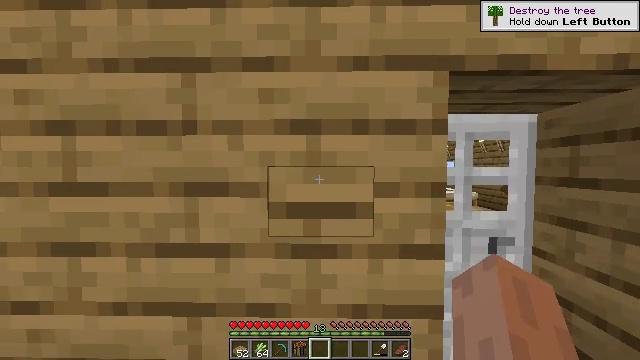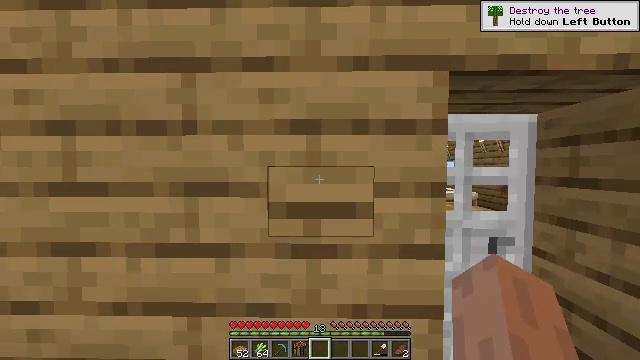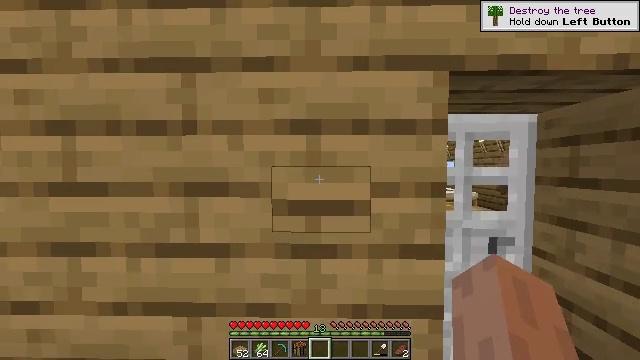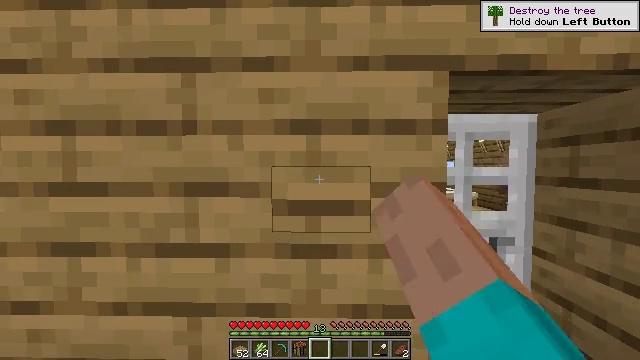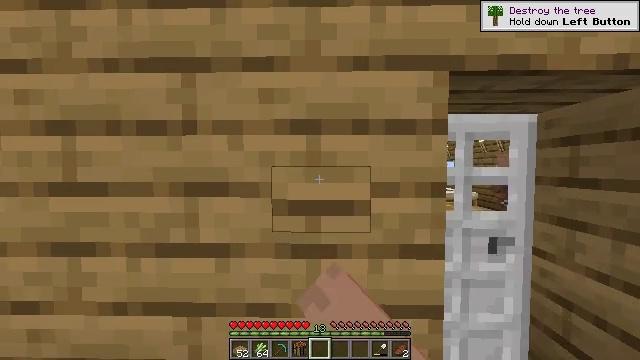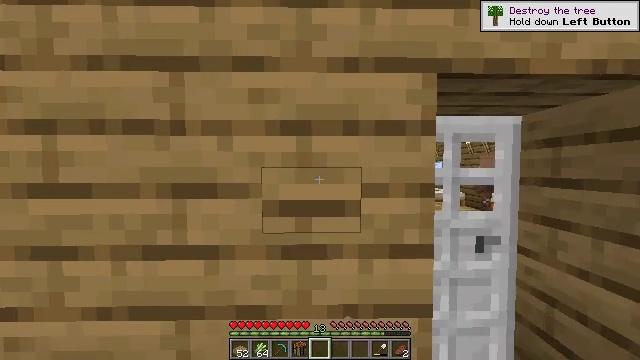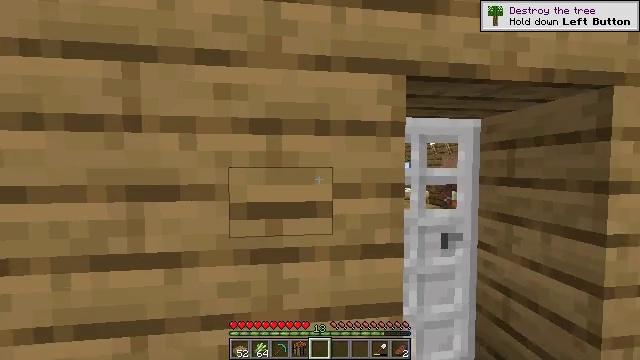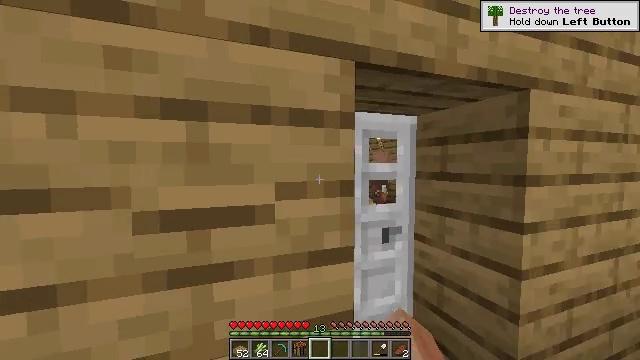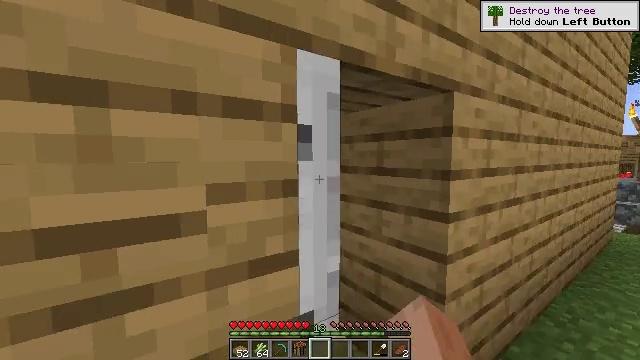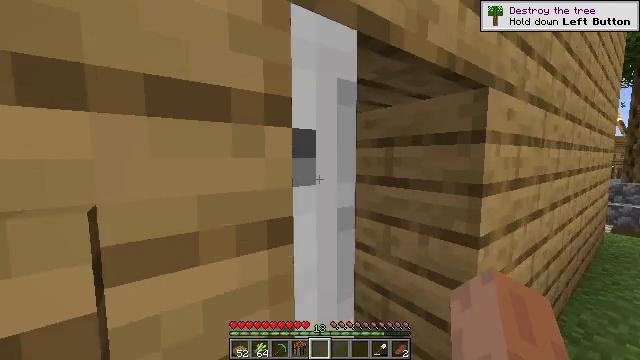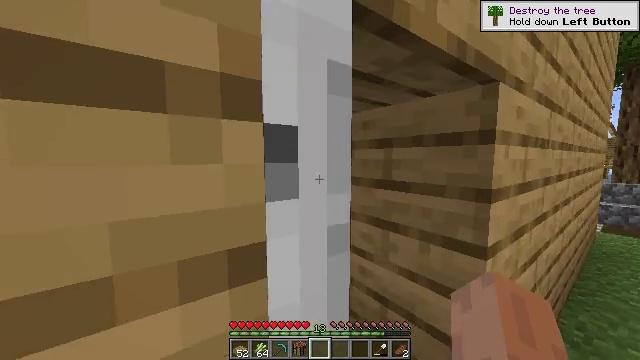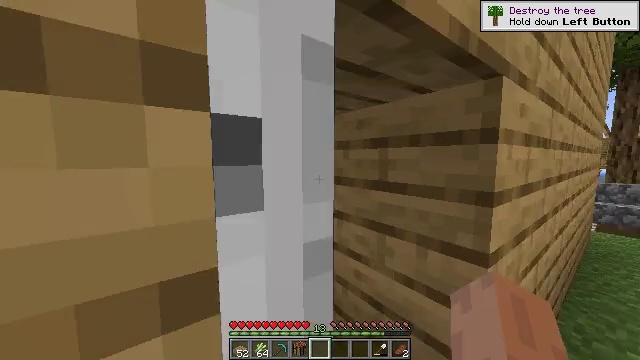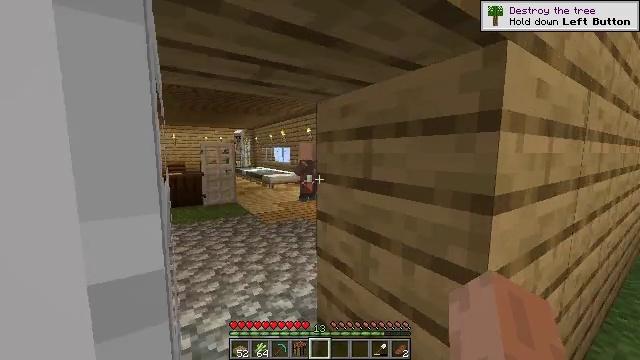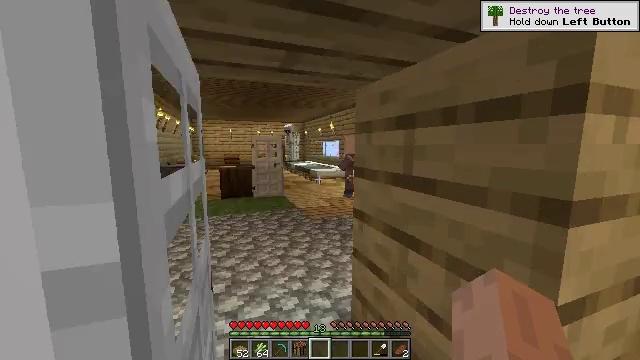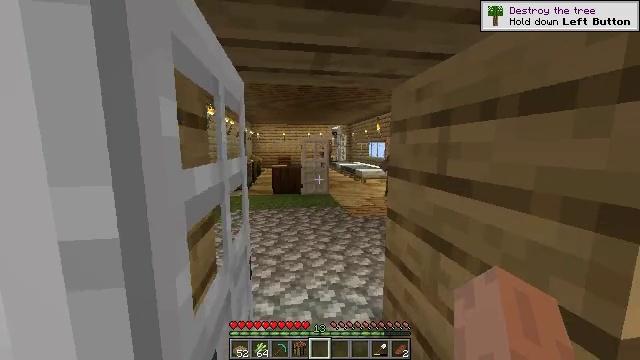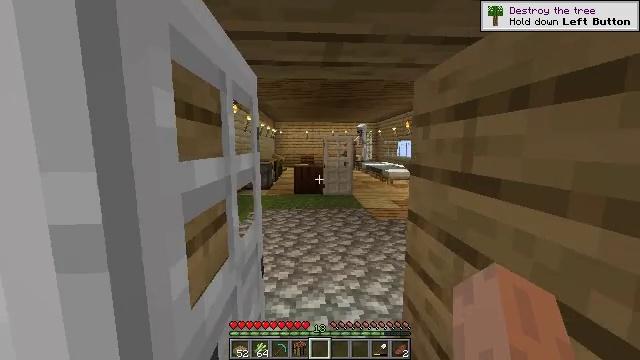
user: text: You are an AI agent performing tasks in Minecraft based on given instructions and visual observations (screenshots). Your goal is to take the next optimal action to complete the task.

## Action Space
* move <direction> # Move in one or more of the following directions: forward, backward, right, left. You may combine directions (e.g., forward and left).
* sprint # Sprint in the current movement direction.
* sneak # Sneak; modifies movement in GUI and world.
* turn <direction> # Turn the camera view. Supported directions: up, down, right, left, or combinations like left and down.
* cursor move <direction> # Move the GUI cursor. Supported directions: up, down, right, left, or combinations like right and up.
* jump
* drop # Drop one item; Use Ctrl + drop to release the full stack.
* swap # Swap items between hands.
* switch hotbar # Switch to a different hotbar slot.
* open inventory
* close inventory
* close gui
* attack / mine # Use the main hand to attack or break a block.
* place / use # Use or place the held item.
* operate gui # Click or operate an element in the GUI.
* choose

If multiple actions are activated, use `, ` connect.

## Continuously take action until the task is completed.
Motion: motion action
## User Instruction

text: Use the crafting table to craft a white carpet.
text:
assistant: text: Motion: no_op
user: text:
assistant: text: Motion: use / place
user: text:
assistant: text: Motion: use / place
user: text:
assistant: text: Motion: use / place
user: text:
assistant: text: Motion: turn right
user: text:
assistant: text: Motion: move forward, turn right
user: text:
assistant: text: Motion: move forward, turn right and down
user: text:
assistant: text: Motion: move forward, sprint, turn right and down
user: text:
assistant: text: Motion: move forward, sprint, turn right
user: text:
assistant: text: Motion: move forward, sprint
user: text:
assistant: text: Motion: move forward, sprint
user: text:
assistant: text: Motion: move forward, sprint, turn left and down
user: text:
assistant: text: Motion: move forward, sprint, turn left and down
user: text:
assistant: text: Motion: move forward, sprint, turn left
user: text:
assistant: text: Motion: move forward, sprint, turn left
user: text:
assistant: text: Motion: move forward, sprint, turn left
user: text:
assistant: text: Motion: move forward, sprint, turn left
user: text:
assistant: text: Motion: move forward, sprint, turn left
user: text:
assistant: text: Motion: move forward, sprint
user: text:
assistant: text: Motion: move forward, sprint
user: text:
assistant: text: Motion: move forward, sprint
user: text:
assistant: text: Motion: move forward, sprint, turn right
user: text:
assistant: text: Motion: move forward, sprint, turn right and down
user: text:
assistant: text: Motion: move forward, sprint, turn right
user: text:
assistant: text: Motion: move forward, sprint, turn right
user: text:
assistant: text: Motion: move forward, sprint, turn right and up
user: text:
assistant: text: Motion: move forward, sprint, turn right
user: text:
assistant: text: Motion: move forward, sprint
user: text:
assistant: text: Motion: move forward, sprint, turn left
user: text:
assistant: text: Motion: move forward, sprint, turn left